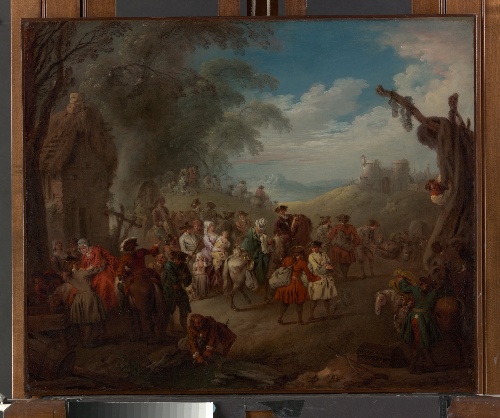
Title: Troops on the March
Artist: Jean-Baptiste Joseph Pater
Artist bio: French, Valenciennes 1695–1736 Paris
Date: ca. 1725
Object type: Painting
Classification: Paintings
Medium: Oil on canvas
Dimensions: 21 1/4 x 25 3/4 in. (54 x 65.4 cm)
Department: European Paintings
Credit line: Bequest of Ethel Tod Humphrys, 1956
Accession year: 1956
Repository: Metropolitan Museum of Art, New York, NY
Tags: Horses|Men|Women|Soldiers